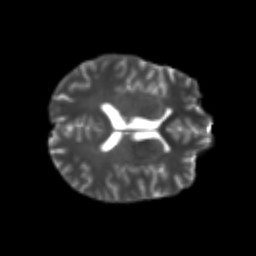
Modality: T2w
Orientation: axial
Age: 23
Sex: male
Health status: healthy
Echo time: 0.074 s